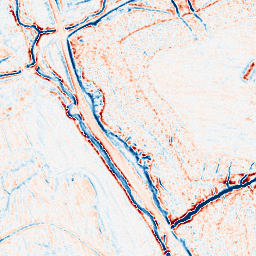
Category: edge_preserving
Decomposition family: bilateral
Decomposition parameters: d: 9
sigma_color: 50
sigma_space: 75
Upsampling method: quadratic
Upsampling parameters: scale: 2
Upsampling scale: 2